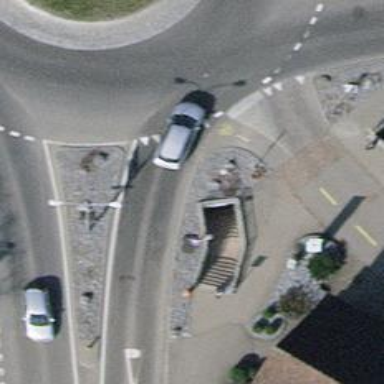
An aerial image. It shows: Road with "give way" sign.